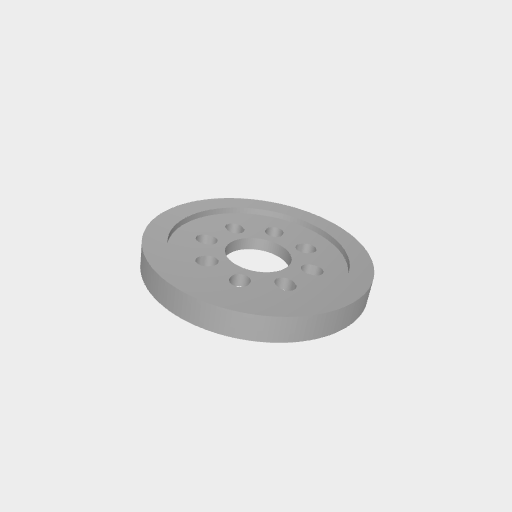
Part: DiscWheel48OD